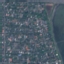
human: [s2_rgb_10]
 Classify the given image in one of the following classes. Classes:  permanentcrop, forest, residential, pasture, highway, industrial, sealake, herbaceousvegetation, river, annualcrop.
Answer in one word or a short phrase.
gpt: Residential